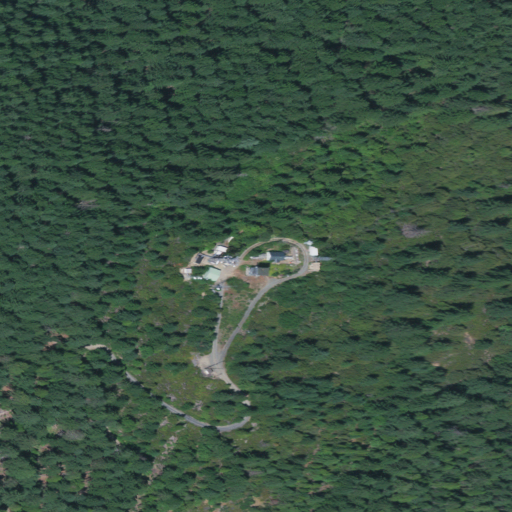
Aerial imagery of mountain in Oregon named Sexton Mountain containing evergreen forest and open development